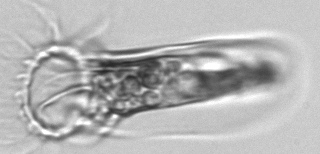
Label: Tintinnina